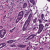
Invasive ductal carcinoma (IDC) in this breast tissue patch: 0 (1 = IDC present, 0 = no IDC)